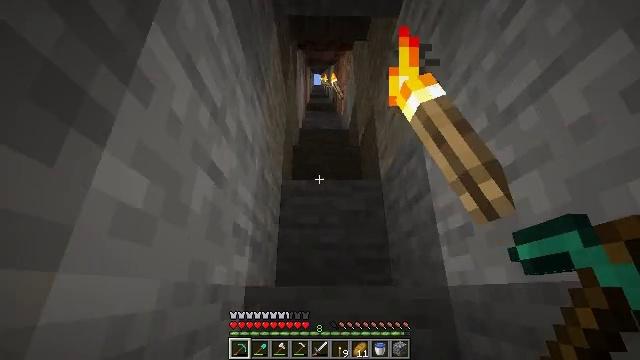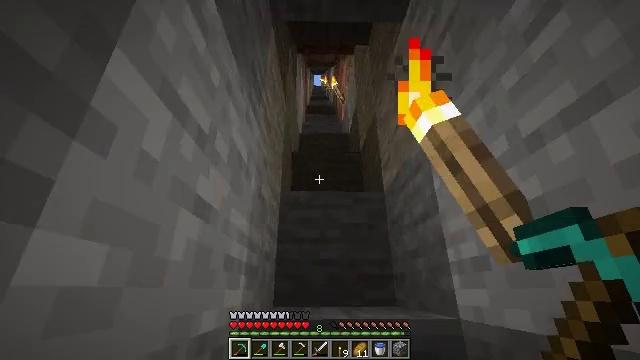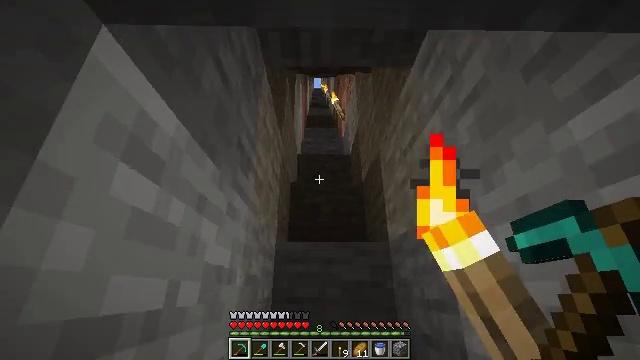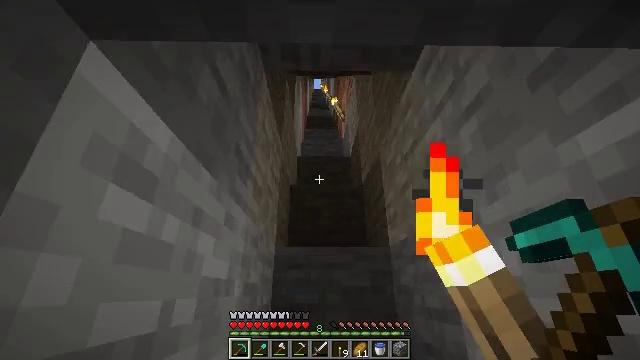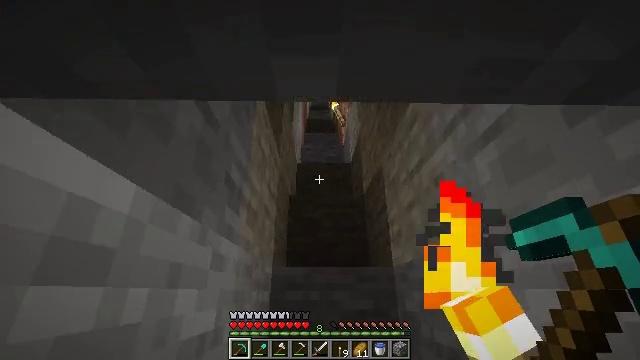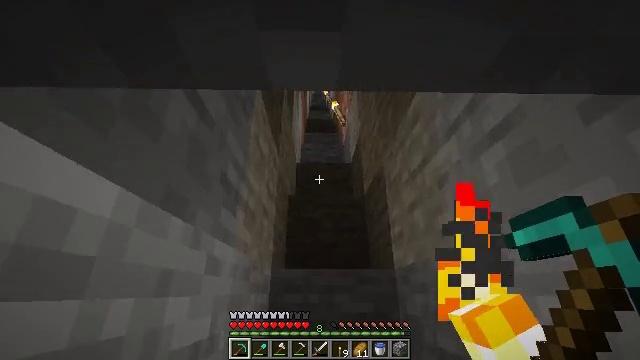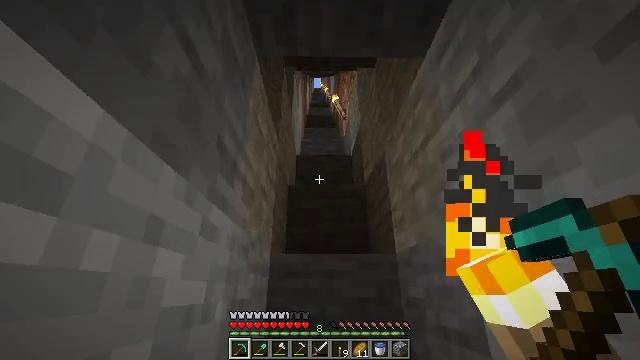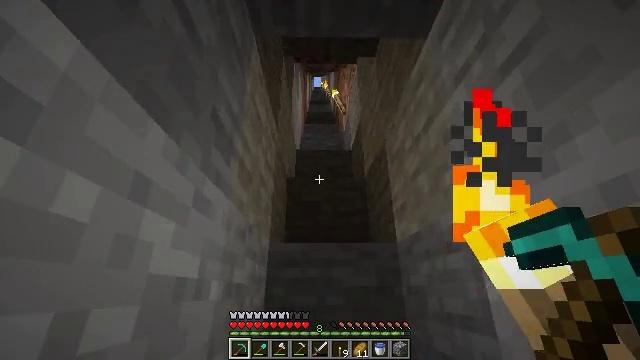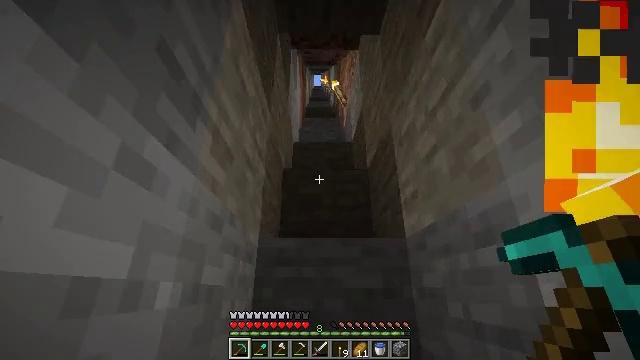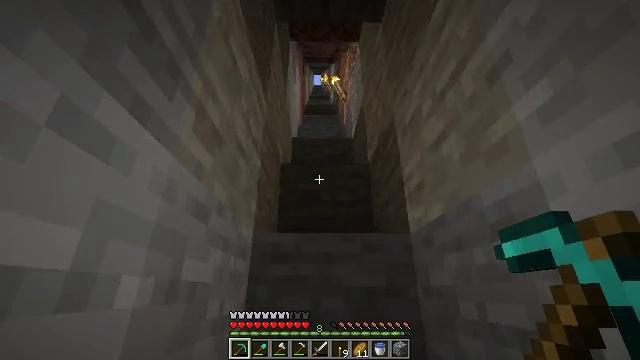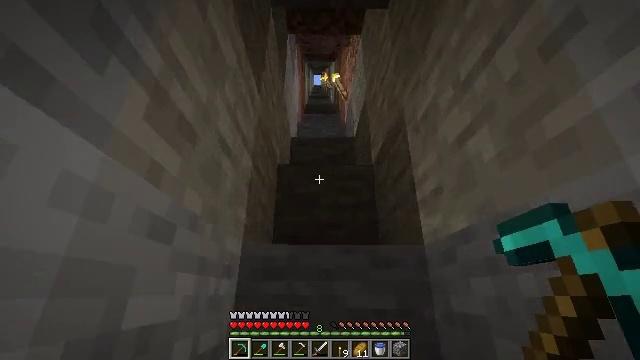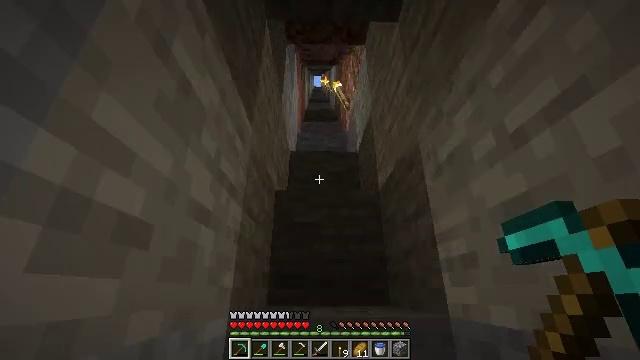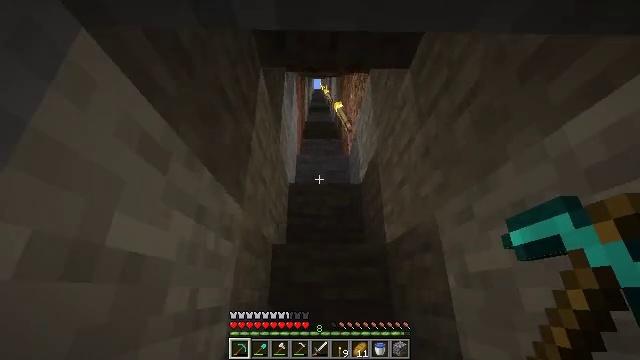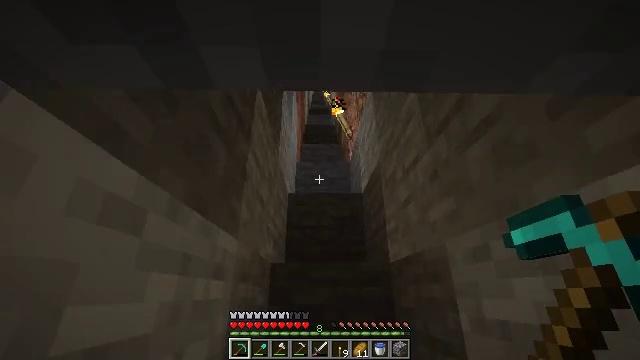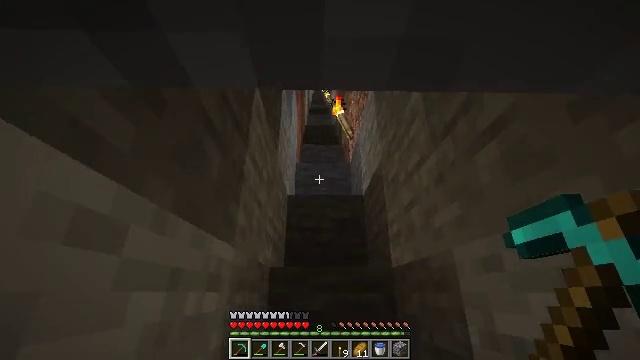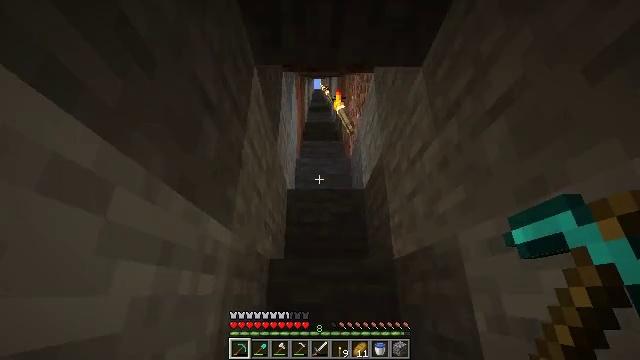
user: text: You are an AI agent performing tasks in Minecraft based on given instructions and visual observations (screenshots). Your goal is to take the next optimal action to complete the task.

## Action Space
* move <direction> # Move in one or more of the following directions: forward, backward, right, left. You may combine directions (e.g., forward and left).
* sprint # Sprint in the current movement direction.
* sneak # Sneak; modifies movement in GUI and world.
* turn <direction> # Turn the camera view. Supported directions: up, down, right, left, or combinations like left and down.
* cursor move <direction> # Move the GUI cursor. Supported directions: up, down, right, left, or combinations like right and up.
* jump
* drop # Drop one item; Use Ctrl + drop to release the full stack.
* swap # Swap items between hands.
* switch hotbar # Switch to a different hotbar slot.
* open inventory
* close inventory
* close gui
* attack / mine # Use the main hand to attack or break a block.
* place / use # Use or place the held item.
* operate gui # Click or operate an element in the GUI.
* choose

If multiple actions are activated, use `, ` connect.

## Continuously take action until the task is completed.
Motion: motion action
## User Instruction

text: Open a crafting table to create the enchanting table.
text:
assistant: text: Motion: move forward, jump
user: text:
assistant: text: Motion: move forward, jump
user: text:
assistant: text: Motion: move forward, jump
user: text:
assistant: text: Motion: move forward, jump
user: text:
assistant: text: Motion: move forward, jump
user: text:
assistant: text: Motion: move forward, jump
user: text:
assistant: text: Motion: move forward, jump
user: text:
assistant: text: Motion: move forward, jump
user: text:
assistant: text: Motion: move forward, jump
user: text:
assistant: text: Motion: move forward, jump
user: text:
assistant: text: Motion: move forward, jump
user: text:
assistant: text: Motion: move forward, jump
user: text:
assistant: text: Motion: move forward, jump
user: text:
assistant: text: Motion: move forward, jump
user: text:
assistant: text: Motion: move forward, jump
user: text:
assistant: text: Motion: move forward, jump
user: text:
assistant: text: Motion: move forward, jump
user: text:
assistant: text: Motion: move forward, jump
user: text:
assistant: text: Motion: move forward, jump
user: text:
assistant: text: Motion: move forward, jump
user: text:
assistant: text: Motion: move forward, jump
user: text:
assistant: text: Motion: move forward, jump
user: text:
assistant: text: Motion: move forward, jump
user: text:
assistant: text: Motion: move forward, jump
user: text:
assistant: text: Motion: move forward, jump
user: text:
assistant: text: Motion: move forward, jump
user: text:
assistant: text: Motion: move forward, jump
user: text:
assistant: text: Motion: move forward, jump
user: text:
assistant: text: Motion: move forward, jump
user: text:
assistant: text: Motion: move forward, jump